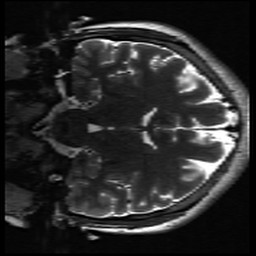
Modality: inplaneT2
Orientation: coronal